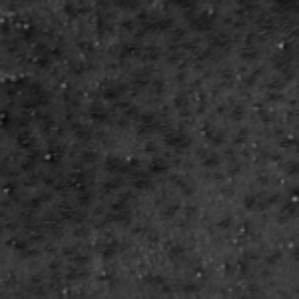
Label: frost